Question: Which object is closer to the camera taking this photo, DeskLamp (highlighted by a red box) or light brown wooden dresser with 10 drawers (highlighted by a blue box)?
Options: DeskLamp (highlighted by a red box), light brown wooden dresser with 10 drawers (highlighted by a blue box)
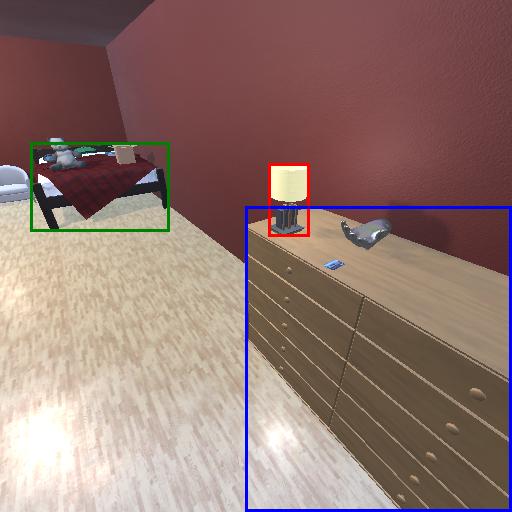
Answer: DeskLamp (highlighted by a red box)